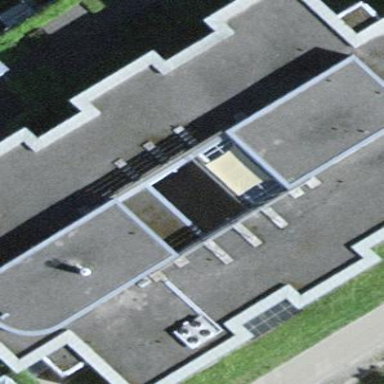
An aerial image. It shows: Hospital building.